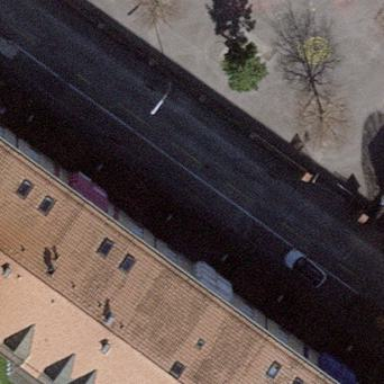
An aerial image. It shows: Street-side parking area with parallel orientation. The surface is asphalt.